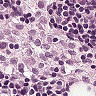
Metastatic tissue present: no